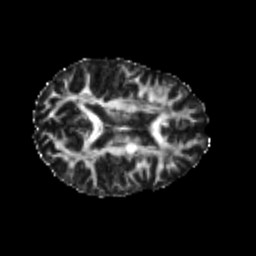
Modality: FA
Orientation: axial
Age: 24
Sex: female
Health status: healthy
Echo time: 0.074 s